Field crop: maize
Growth stage: 2
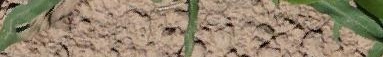
Species: maize